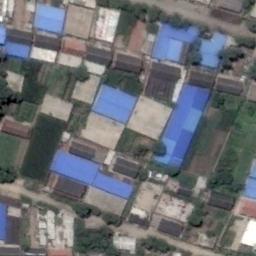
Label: industrial_area